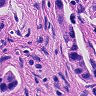
Metastatic tissue present: yes